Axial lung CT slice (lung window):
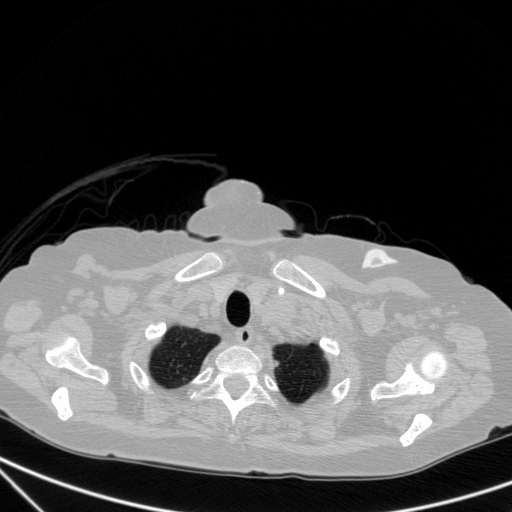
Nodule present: no